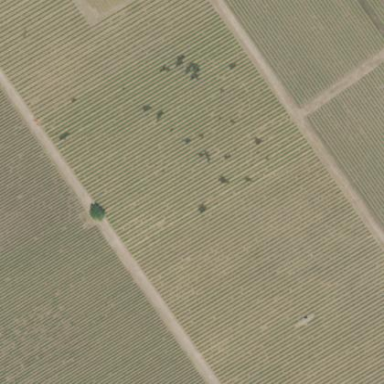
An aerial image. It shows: Vineyard growing grapes.